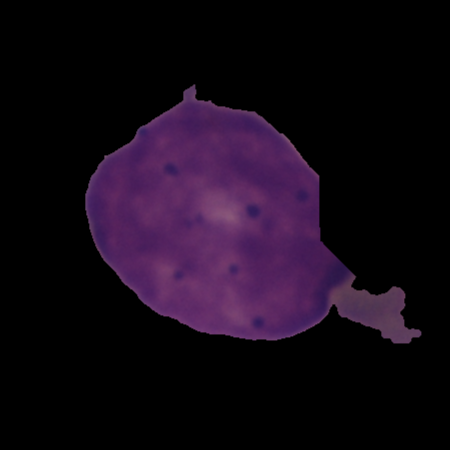
Label: cancer